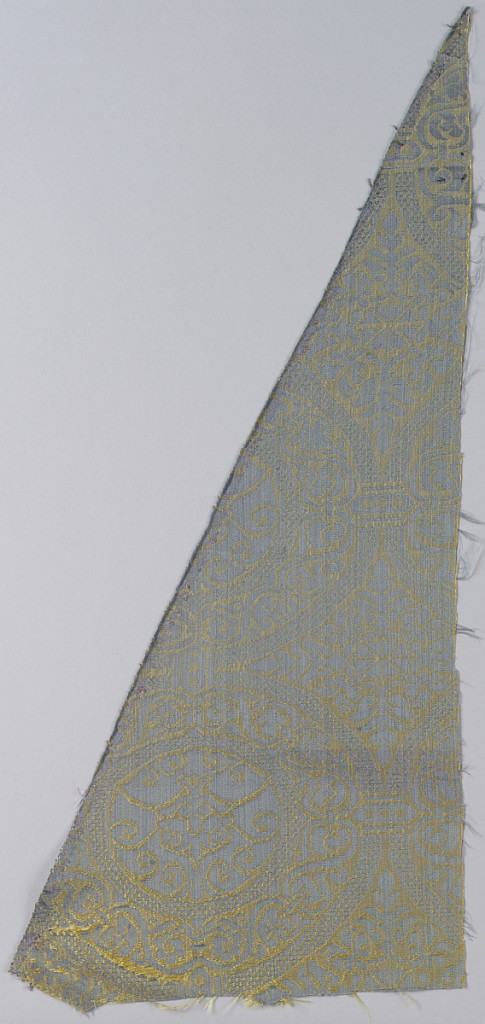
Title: Fragment
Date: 16th century
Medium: silk Technique: damask
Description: Damask fragment in gold and grey showing a regular arrangement of linked roundels. Interspaces filled with a stylized leaf pattern.